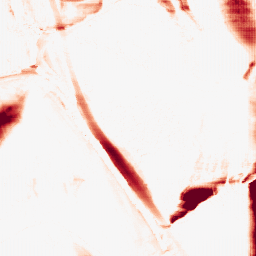
Category: morphological
Decomposition family: morphological_ellipse
Decomposition parameters: operation: opening
width: 5
height: 50
Upsampling method: fft_zeropad
Upsampling parameters: scale: 8
Upsampling scale: 8